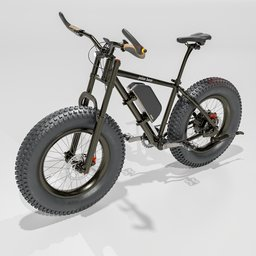
Label: mechanical